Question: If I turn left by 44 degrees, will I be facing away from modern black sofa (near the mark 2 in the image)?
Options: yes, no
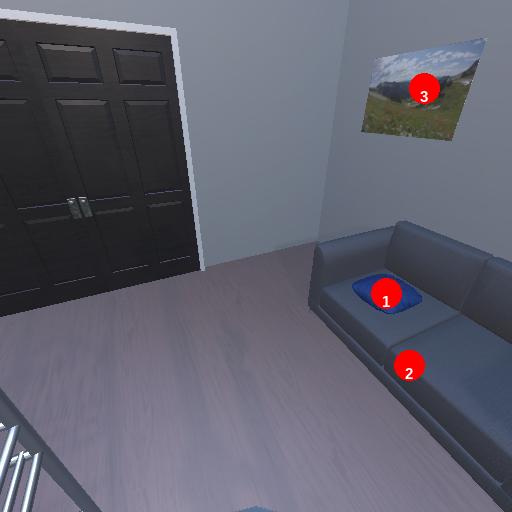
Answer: yes